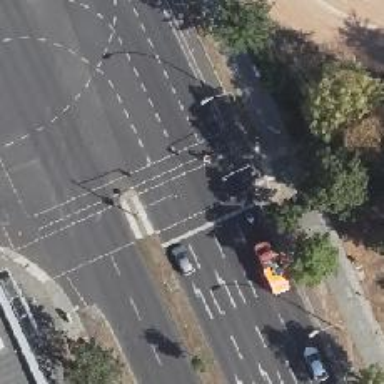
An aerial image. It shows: Road with traffic signals.